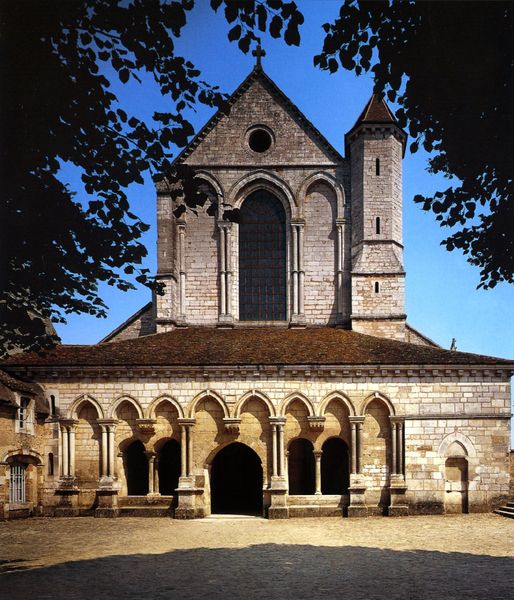
Titel: Ehemalige Zisterzienserabtei Pontigny nordöstlich von Auxerre
Standort: (F Burgund (Bourgogne )) (EU - F - Burgund (Bourgogne ))
Schlagwörter: baum, blau, blätter, himmel, bäume, sand, fenster, säulen, tür, dach, gebäude, beige, alt, rahmen, stein, steine, kirche, front, kreis, turm, fassade, lehm, hof, platz, stufen, bögen, eingang, kreuz, arkaden, kathedrale, langhaus, gemäuer, portal, sandstein, spitzbogen, spitzbögen, romanik, kapelle, gothik, <turm, <arkaden